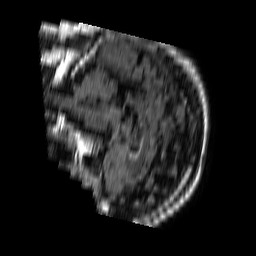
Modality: FLAIR
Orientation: sagittal
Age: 65
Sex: male
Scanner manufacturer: philips
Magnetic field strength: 1.5 T
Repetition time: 6 s
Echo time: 0.12 s